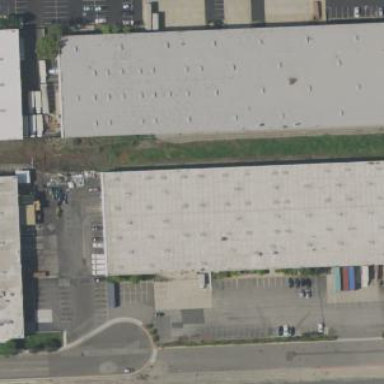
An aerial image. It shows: Warehouse building.